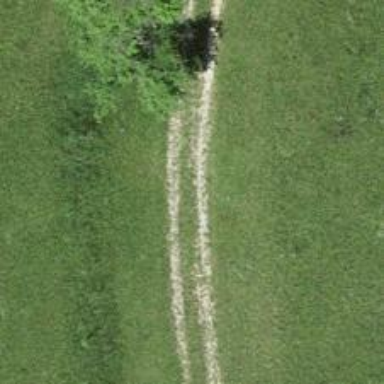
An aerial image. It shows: Track with grade 4 track type.